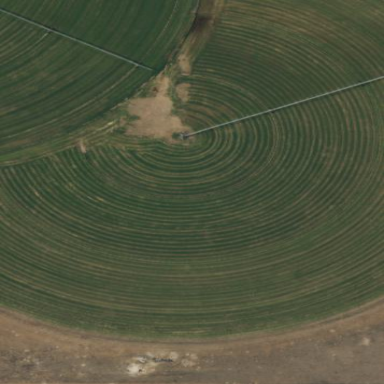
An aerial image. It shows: Farmland with pivot irrigation system.